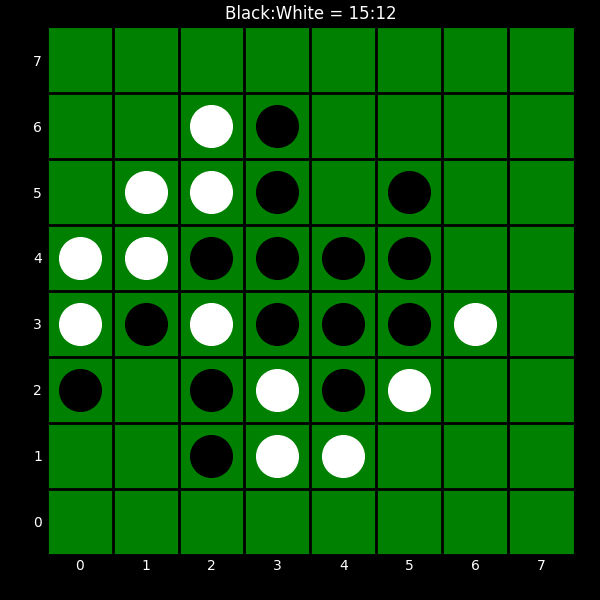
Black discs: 15
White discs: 12